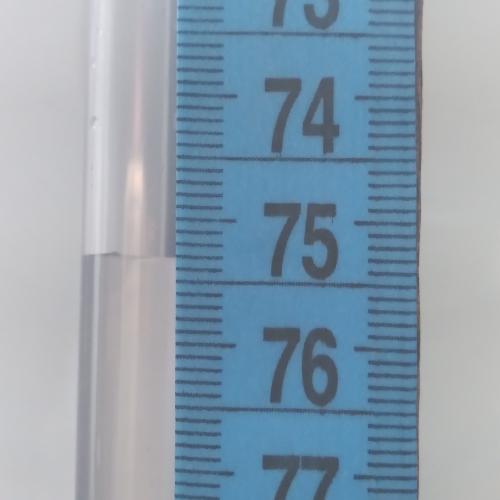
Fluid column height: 75.3 cm